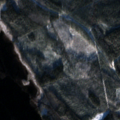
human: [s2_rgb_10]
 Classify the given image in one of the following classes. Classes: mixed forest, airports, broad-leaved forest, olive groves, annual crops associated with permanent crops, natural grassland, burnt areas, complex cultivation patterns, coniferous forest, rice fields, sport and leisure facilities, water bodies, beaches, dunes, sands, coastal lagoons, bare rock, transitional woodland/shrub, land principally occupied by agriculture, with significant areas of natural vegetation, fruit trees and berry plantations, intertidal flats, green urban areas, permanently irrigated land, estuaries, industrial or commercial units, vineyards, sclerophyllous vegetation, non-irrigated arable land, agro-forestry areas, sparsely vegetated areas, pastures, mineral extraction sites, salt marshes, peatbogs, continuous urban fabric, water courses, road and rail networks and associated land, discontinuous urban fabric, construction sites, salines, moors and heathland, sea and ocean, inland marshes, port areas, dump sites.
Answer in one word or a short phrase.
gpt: coniferous forest, mixed forest, water bodies